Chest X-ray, PA view. Patient: 57 years old, sex F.
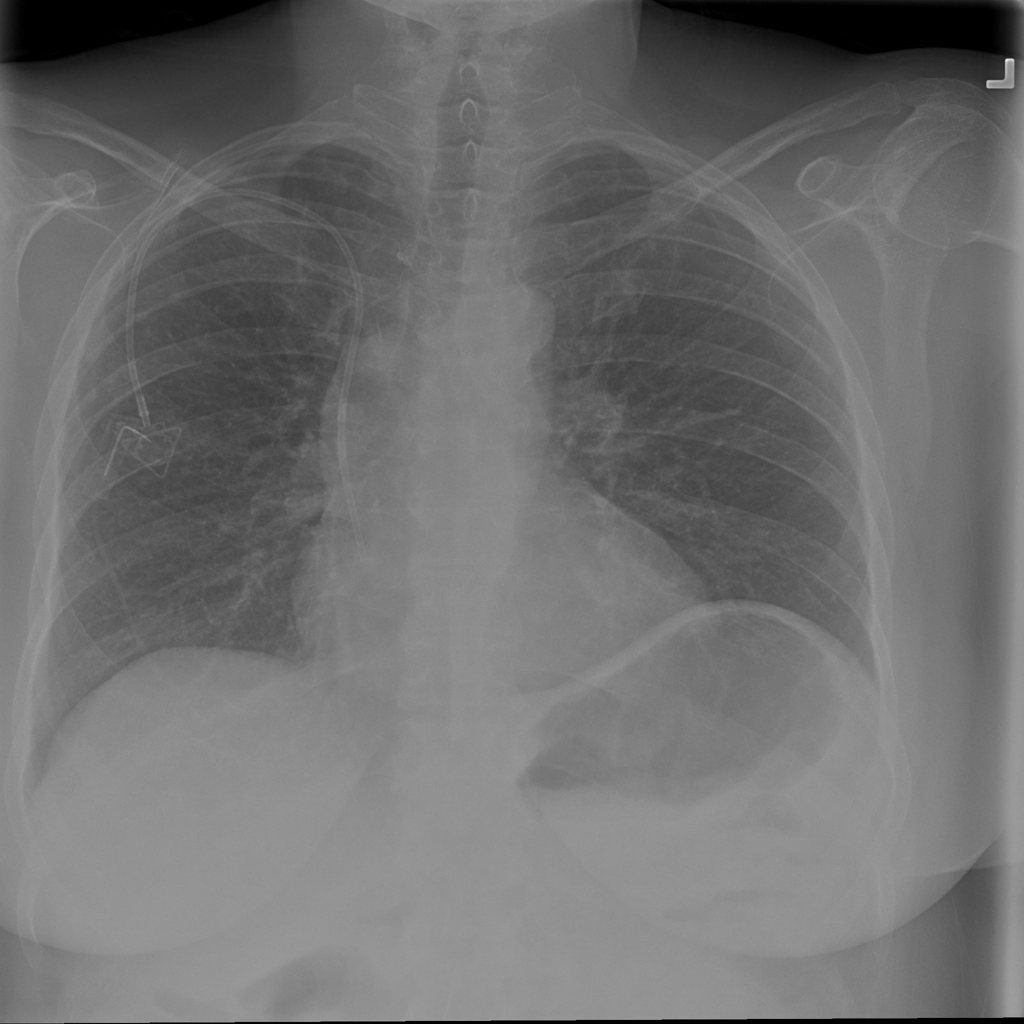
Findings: No Finding